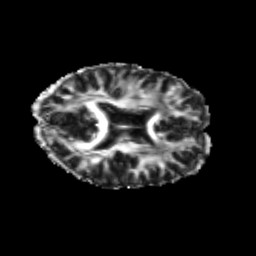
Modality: FA
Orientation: axial
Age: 25
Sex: female
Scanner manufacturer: siemens
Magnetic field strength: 3 T
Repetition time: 3.5 s
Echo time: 0.104 s